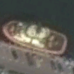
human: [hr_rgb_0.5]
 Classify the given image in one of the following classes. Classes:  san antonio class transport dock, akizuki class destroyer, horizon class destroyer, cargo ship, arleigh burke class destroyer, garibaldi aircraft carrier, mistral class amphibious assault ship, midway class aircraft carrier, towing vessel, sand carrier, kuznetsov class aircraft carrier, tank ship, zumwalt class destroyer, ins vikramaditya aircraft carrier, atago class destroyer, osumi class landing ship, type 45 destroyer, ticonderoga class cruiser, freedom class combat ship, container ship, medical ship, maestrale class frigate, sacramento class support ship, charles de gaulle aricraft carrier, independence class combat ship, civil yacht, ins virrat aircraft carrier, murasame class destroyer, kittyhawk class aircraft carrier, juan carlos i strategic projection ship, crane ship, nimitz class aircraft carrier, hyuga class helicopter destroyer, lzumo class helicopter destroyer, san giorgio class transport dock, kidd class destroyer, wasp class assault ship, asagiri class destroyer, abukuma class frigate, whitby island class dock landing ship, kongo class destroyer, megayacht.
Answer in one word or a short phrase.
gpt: Towing vessel